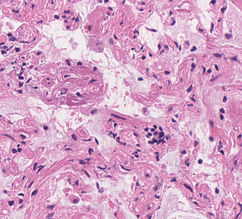
Tumor epithelial tissue: no
Tumor-associated stroma tissue: no
Normal tissue: yes